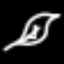
Label: leaf